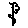
Label: flower